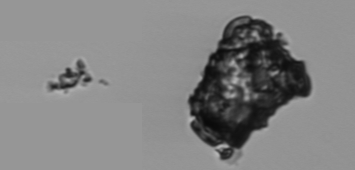
Label: Delphineis